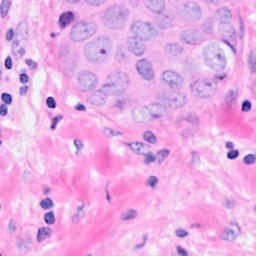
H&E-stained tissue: Breast